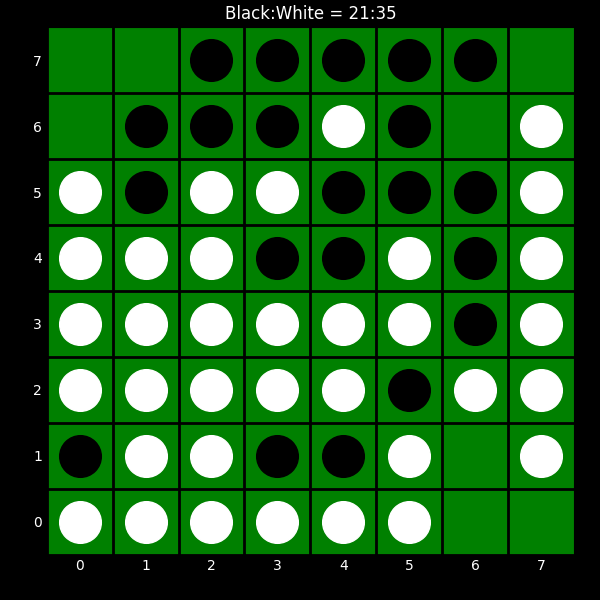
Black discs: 21
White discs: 35